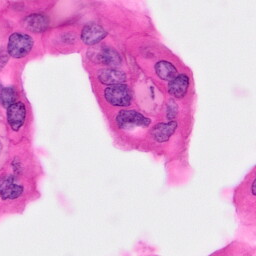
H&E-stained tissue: Pancreatic